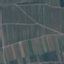
Land use / land cover: PermanentCrop